Question: I'm using solr 3.6. I'm indexing using DIH aprox 2.6GB of data hourly (right now, I use full import, but I knows about delta imports as well). I'm using 24GB of RAM just for JVM. The solr instance is a multicore implementation (right now with 8 cores, but that will grow), but only one core have big index (aprox 2.6GB). What I observ is the RAM usage is increasing after every full index and never come back till I don't restart the servlet container (jetty).
Here is an image of the data from New Relic:

Is it an issue or a bug from solr? I guess the problem is whit garbage collection.
Any advice? Thanks!
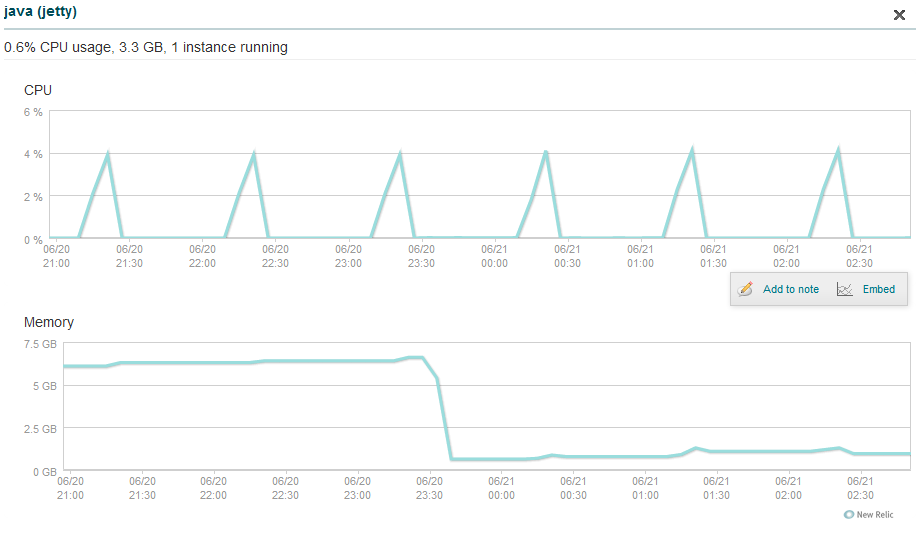
Answer: this is totally fine, no bug. In java, if you allocate X amount of ram to the heap, the jvm will happily use it as it needs, and it might take a while to release it, or even not release it until it needs the memory for new objects.
See more details <URL>